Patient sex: F
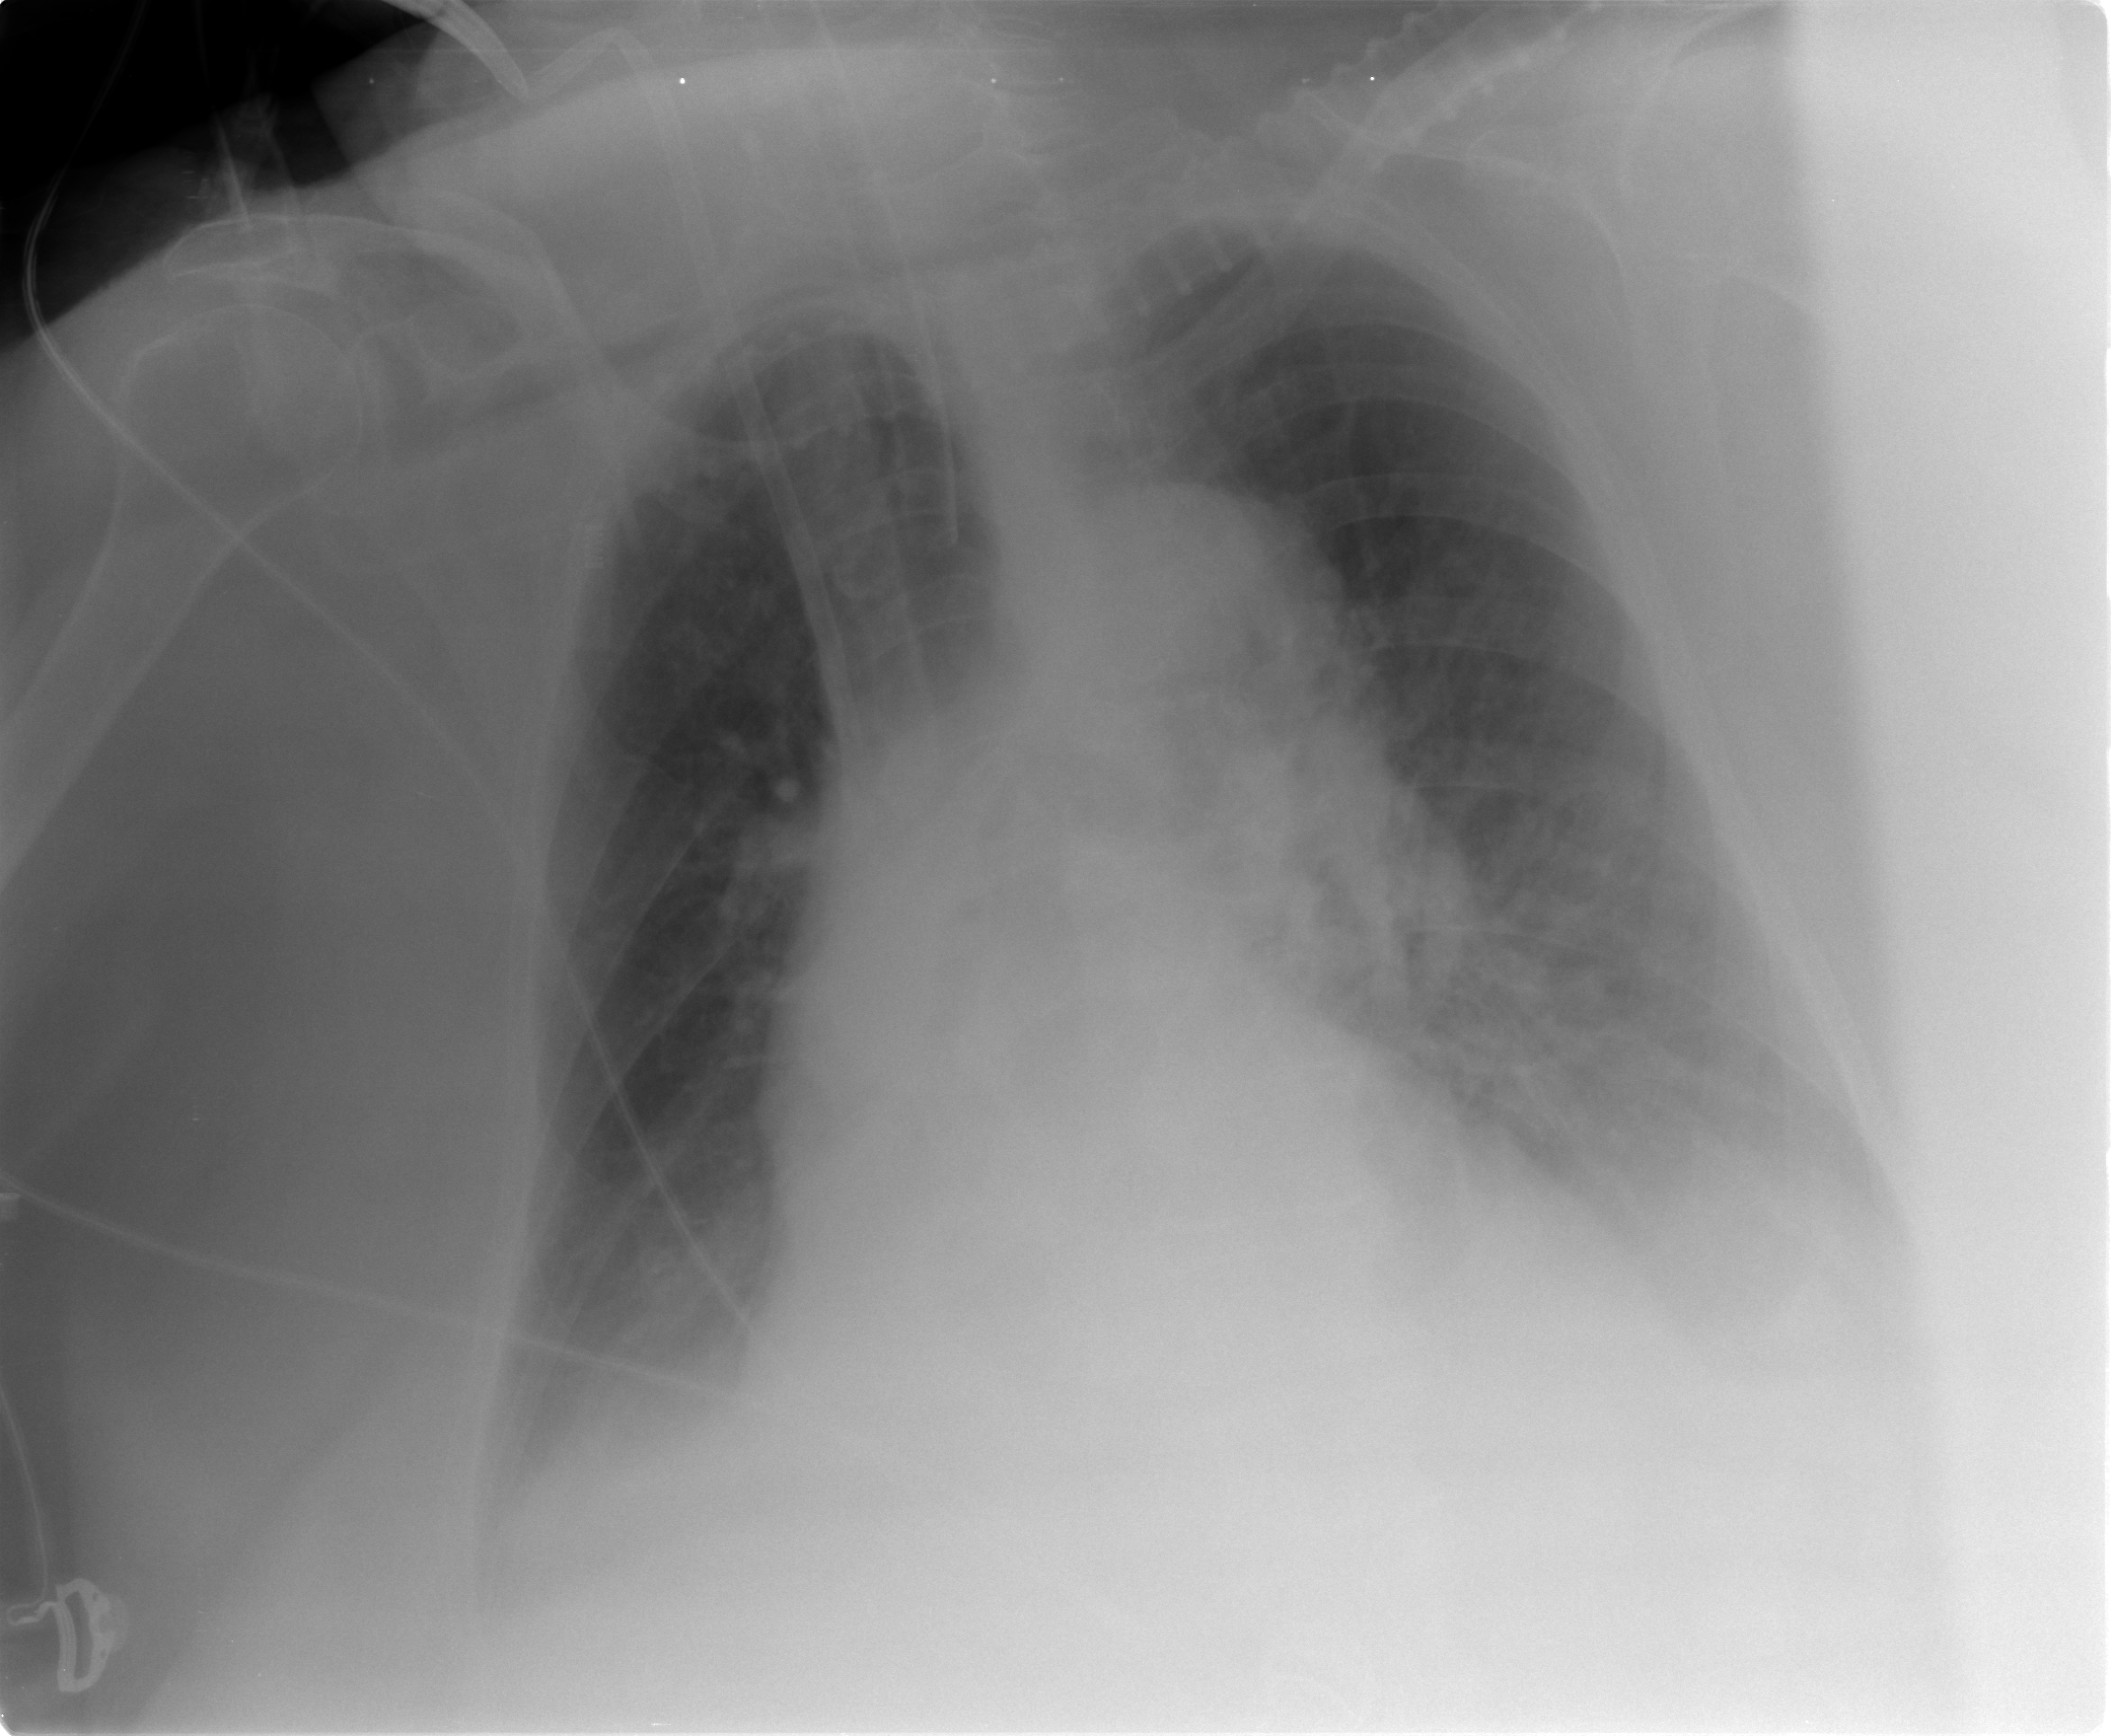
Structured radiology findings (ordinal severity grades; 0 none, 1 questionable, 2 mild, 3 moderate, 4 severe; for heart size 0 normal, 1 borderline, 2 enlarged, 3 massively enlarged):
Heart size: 2
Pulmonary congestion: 2
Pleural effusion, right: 2
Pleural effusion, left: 3
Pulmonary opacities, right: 0
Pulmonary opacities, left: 1
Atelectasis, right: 2
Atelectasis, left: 2